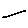
Label: line